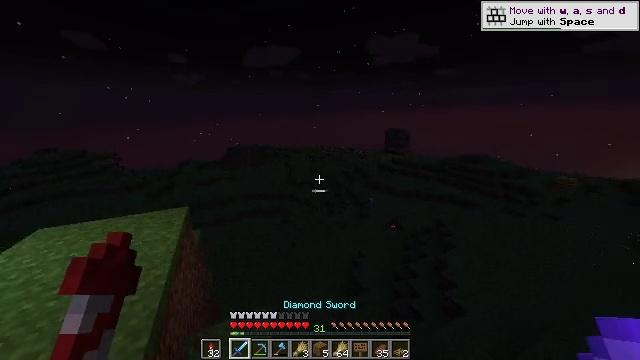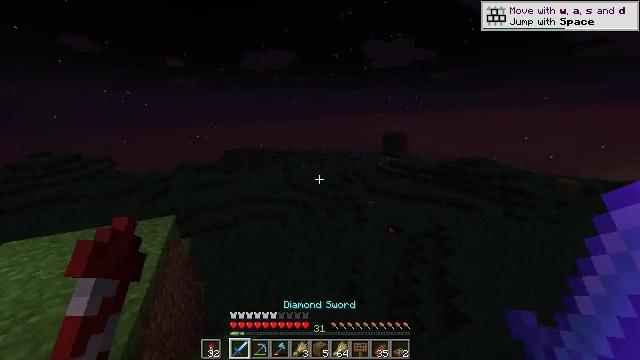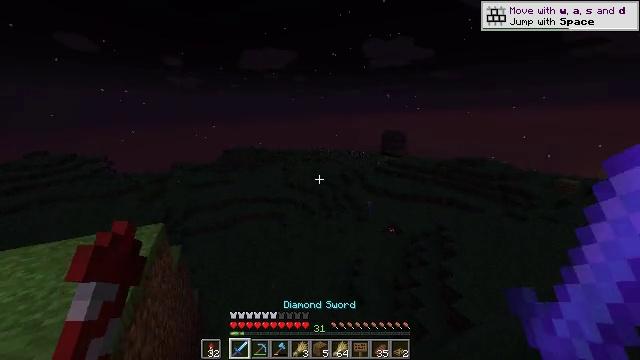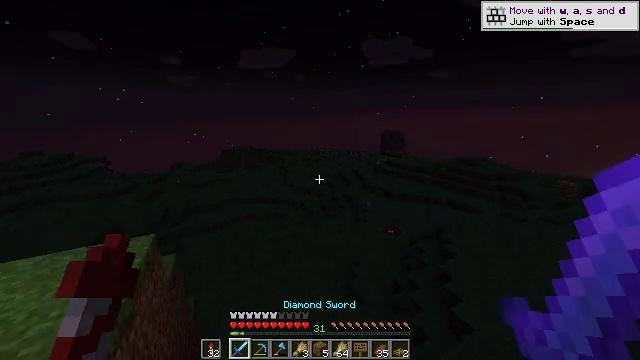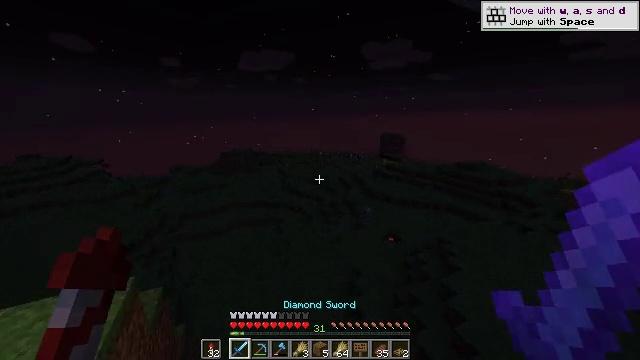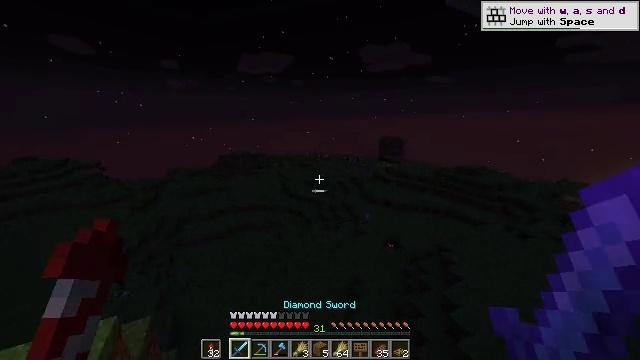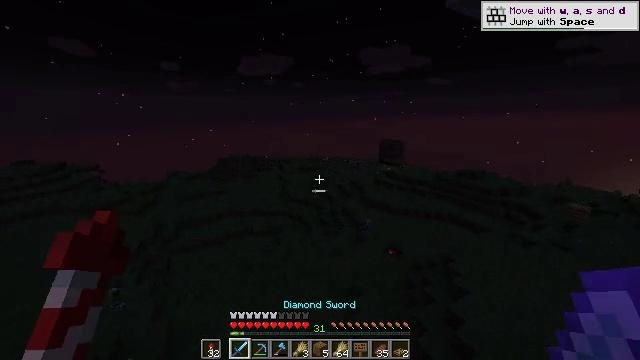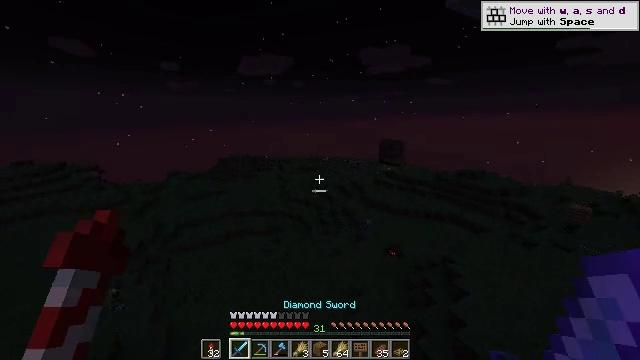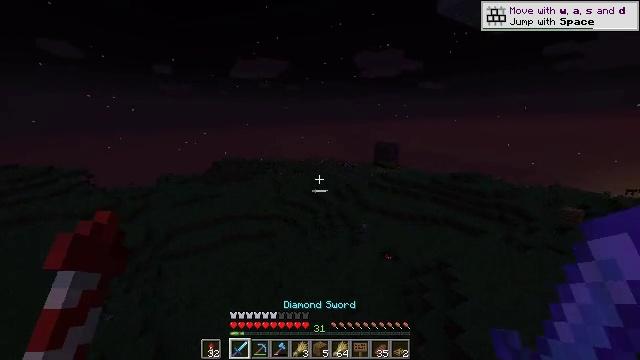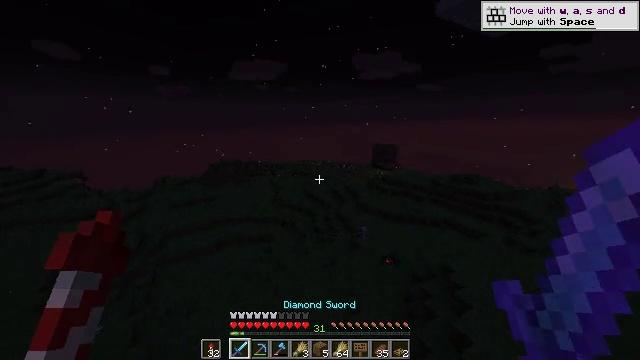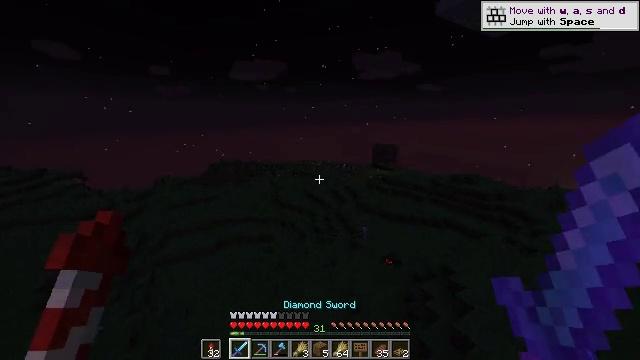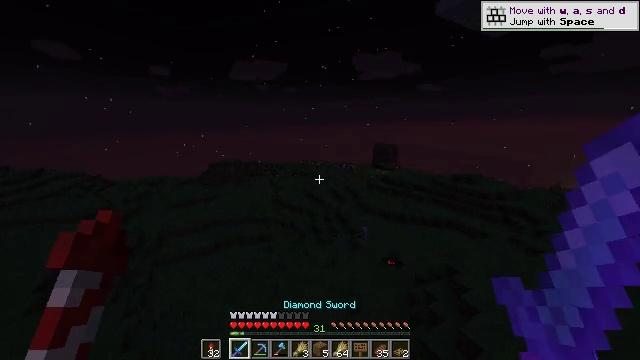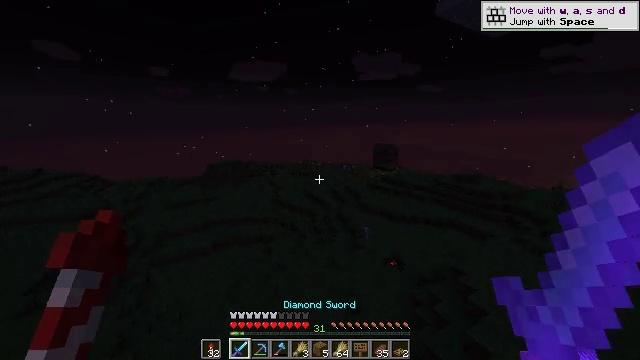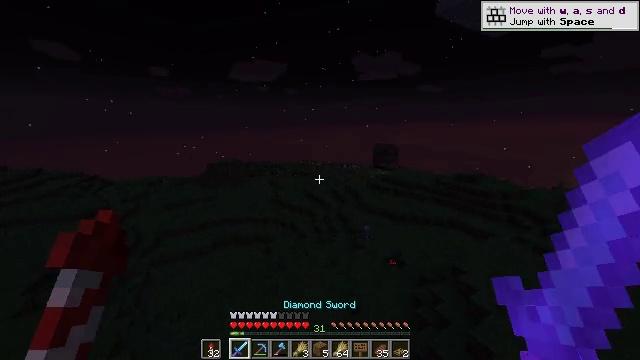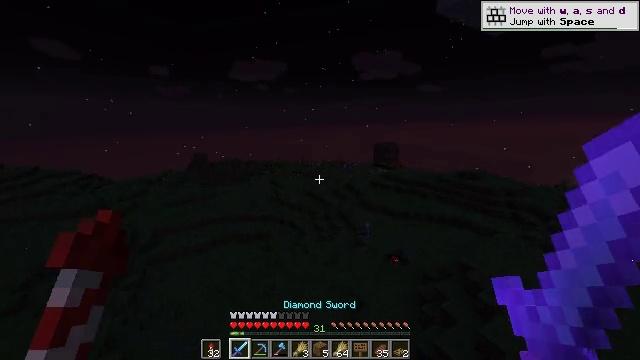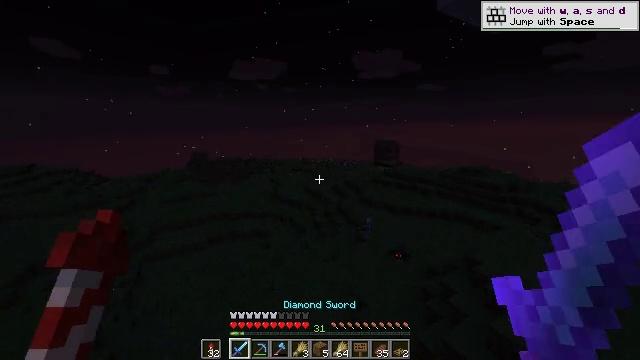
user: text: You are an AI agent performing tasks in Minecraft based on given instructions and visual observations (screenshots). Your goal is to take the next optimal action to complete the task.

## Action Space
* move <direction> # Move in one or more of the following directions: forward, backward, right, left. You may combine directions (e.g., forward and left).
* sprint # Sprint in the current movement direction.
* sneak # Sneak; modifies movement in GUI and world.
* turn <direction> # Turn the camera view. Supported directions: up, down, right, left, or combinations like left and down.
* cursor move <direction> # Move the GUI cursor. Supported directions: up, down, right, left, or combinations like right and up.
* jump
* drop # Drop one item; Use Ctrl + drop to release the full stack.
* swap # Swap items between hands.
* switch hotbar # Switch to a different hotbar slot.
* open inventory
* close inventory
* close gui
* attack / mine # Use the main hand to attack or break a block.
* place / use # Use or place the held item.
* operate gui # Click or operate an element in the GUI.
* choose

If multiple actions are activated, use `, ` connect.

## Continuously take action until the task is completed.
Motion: motion action
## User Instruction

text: Break the red bed to move it.
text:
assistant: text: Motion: move forward, sprint
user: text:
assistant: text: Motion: move forward, sprint
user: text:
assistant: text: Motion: move forward, sprint, jump
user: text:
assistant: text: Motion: move forward, sprint, jump
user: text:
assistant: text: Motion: move forward, sprint, jump
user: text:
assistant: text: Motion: move forward, sprint, jump
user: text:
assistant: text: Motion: move forward, sprint, jump
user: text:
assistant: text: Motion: move forward, sprint, turn right, jump
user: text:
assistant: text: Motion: move forward, sprint
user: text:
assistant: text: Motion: move forward, sprint
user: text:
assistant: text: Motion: move forward, sprint
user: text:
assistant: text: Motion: move forward, sprint
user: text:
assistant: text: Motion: move forward, sprint
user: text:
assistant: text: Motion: move forward, sprint
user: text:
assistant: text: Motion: move forward, sprint
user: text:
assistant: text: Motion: move forward, sprint
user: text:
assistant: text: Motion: move forward, sprint, turn left and up, jump
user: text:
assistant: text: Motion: move forward, sprint, turn left, jump
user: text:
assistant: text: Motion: move forward, sprint, turn left, jump
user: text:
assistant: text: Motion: move forward, sprint, turn left
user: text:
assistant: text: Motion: move forward, sprint, turn left
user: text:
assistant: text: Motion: move forward, sprint
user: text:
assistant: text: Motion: move forward, sprint
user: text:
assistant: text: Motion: move forward, sprint, turn left
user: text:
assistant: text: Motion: move forward, sprint, turn left and up
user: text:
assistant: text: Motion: move forward, sprint, turn left and up
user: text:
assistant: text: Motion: move forward, sprint, turn left and up
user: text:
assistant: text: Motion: move forward, sprint
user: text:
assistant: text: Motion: move forward, sprint
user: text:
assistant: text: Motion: move forward, sprint